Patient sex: M
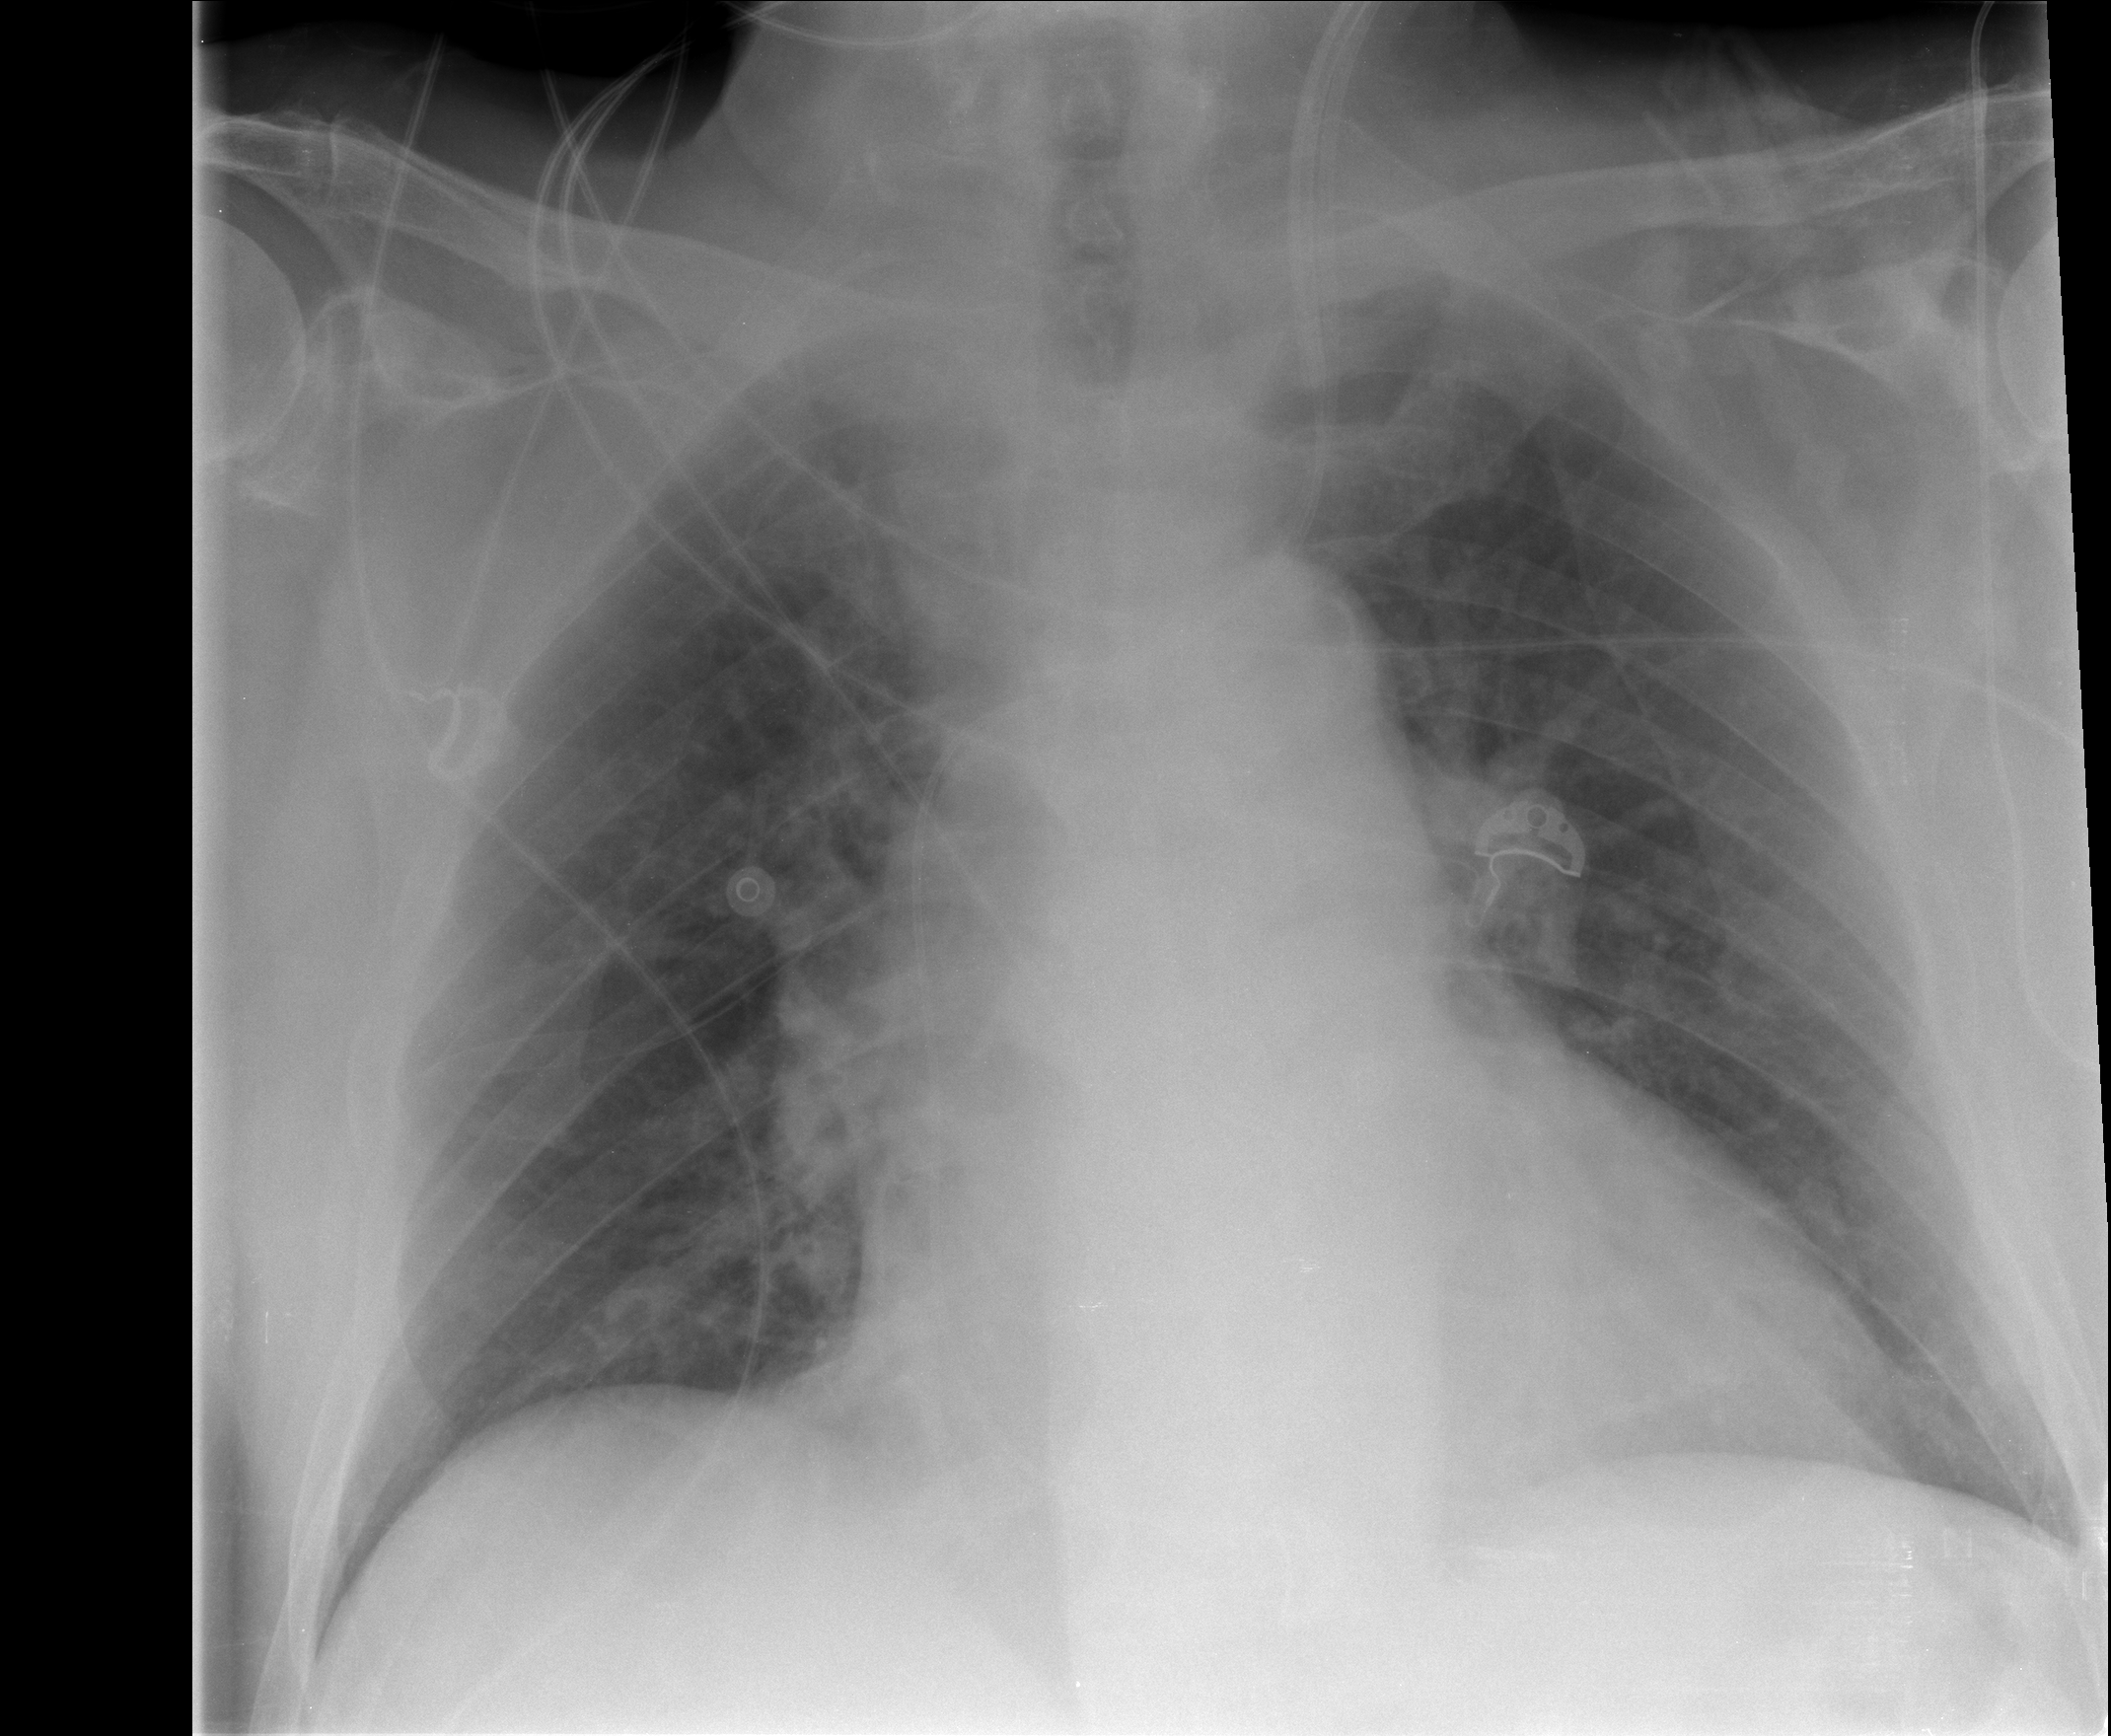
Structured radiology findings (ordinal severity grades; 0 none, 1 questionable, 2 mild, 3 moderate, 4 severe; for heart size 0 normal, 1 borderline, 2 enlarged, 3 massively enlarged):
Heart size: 2
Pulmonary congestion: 2
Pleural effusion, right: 0
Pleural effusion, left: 0
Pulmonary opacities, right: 0
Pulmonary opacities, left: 0
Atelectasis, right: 0
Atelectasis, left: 0